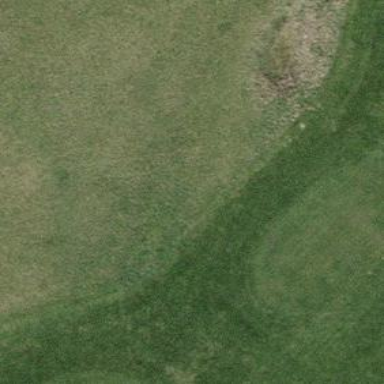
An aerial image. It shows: Golf tee area with grass surface.